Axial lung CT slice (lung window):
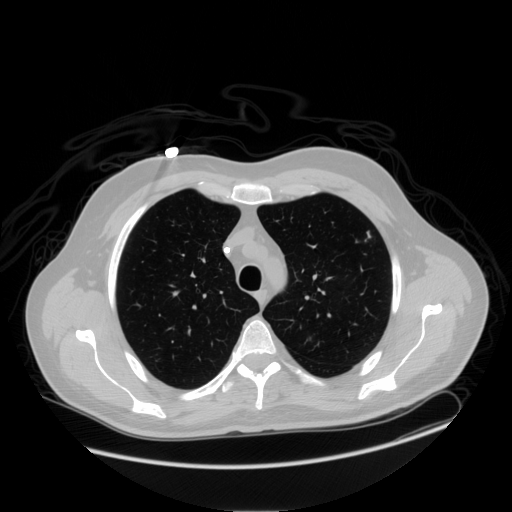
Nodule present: no